Question: I would like to make a custom button, that will display 3 data bound labels and some other text. I would like this button to act fully like a asp:button control. Currently The only idea I have is to surround the labels with a div, trigger the divs click event to use a javascript event which causes a postback. I do not want this,
'''
<div class="someClass">
<div>
<asp:Label ID="lblONE" runat="server" Text='ONE'></asp:Label>
</div>
<div>
<asp:Label ID="lblTWO" runat="server" Text='TWO'></asp:Label>
</div>
<div>
<asp:Label ID="lblTHREE" runat='server' Text='THREE'></asp:Label>
</div>
</div>
'''
I have applied css to the elements and want the button to end up looking like this. Except where it says bob steve mark you can sub in ONE TWO THREE respectively
Button Layout

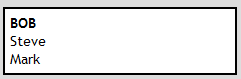
Answer: You can achieve custom layout by using LinkButton (as LinkButton implements IButtonControll by default)
'''
<style type="text/css">
.button {
border: solid thin black; text-decoration: none; display: block; height: 40px;
}
.one {
color: green; text-transform: uppercase;
}
.two {
color: red; text-transform: lowercase;
}
.three {
color: blue; text-transform: capitalize;
}
</style>
<asp:LinkButton runat="server" ID="LinkButton1" CssClass="button">
<div class="one">ONE</div>
<div class="two">TWO</div>
<div class="three">THREE</div>
</asp:LinkButton>
// as you need DataBinding, so
<asp:LinkButton runat="server" ID="LinkButton1" CssClass="button">
<div class="one"><%#Eval("ONE")%></div>
<div class="two"><%#Eval("TWO")%></div>
<div class="three"><%#Eval("THREE")%></div>
</asp:LinkButton>
'''